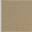
Piece: xx